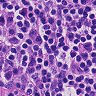
Metastatic tissue present: no